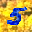
Label: 5